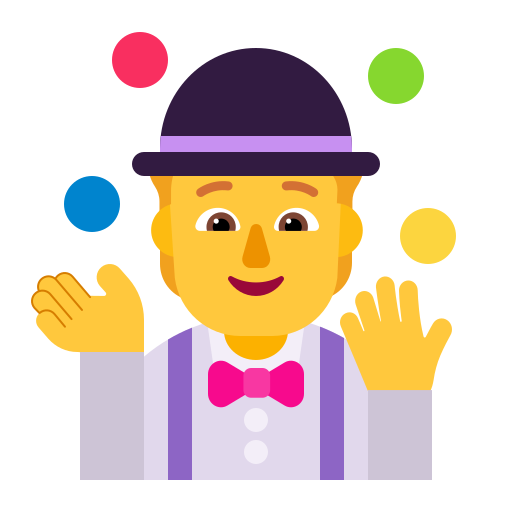
person juggling flat default